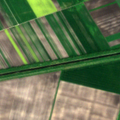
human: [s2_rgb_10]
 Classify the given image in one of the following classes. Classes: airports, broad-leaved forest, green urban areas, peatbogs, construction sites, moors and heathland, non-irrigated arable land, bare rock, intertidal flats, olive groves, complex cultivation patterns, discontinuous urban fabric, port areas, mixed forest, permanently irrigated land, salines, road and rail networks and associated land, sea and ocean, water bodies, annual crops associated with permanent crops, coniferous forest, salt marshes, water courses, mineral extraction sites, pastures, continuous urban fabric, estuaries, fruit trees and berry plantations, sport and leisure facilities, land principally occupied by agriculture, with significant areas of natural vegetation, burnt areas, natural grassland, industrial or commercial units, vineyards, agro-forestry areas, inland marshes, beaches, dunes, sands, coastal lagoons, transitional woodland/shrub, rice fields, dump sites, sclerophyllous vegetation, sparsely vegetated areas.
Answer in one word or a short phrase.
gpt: non-irrigated arable land, fruit trees and berry plantations, water courses